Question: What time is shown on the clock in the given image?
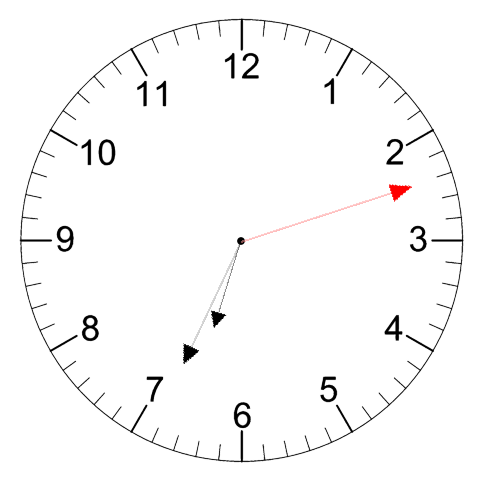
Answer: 06:34:12